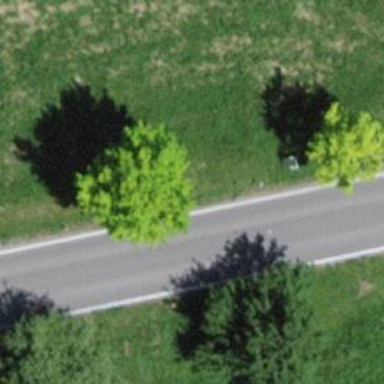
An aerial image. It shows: Secondary road with asphalt surface.